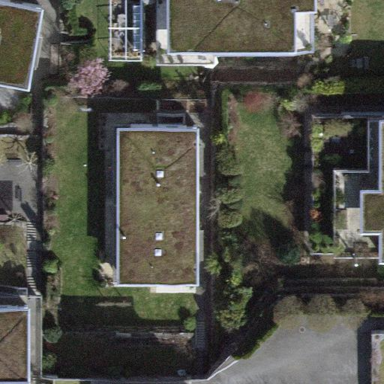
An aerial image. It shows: Residential garden area classified as leisure land.